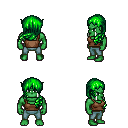
a pixel art fantasy rpg character, male body template, orc, green skin, brown pirate shirt, teal pants, green left-swept hairstyle, four views (front, back, left, right), 2x2 character sprite sheet, small pixel art, hard edges, no anti-aliasing